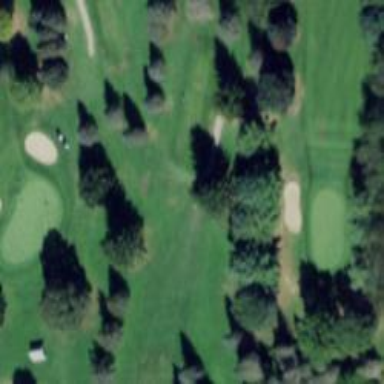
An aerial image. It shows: Service road designated as golf cart path.